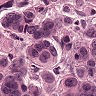
Metastatic tissue present: yes